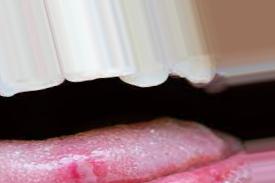
Condition: Mouth Ulcer